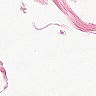
Metastatic tissue present: no